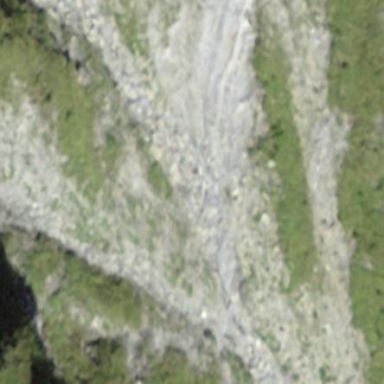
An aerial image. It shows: Natural scree.